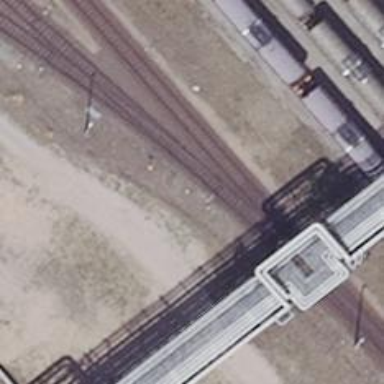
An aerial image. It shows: Railway yard used for servicing trains.